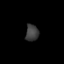
Tissue: prostate
Cell type: Fibroblasts
Senescence score: 0.7619
Nuclear area (px): 210
Mean DAPI intensity: 62.019